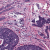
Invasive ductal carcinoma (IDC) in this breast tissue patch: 0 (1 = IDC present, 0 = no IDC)